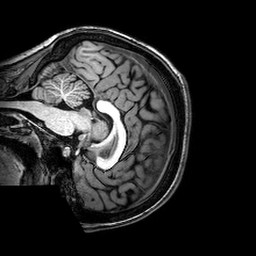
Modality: T1w
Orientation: sagittal
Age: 19
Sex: female
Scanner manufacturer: philips
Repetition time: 0.008333 s
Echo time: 0.00385 s